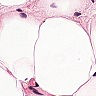
Metastatic tissue present: no